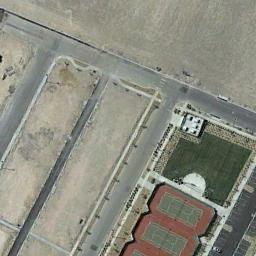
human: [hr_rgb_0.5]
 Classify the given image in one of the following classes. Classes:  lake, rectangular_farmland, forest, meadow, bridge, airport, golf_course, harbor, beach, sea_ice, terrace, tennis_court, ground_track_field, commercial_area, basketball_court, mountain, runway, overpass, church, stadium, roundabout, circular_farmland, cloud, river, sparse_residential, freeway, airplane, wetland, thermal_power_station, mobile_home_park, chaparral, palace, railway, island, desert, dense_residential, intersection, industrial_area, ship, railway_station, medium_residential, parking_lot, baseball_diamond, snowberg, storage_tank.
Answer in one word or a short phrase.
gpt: tennis_court